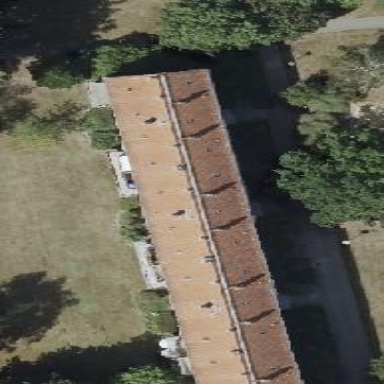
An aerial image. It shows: Apartment building with hipped roof.